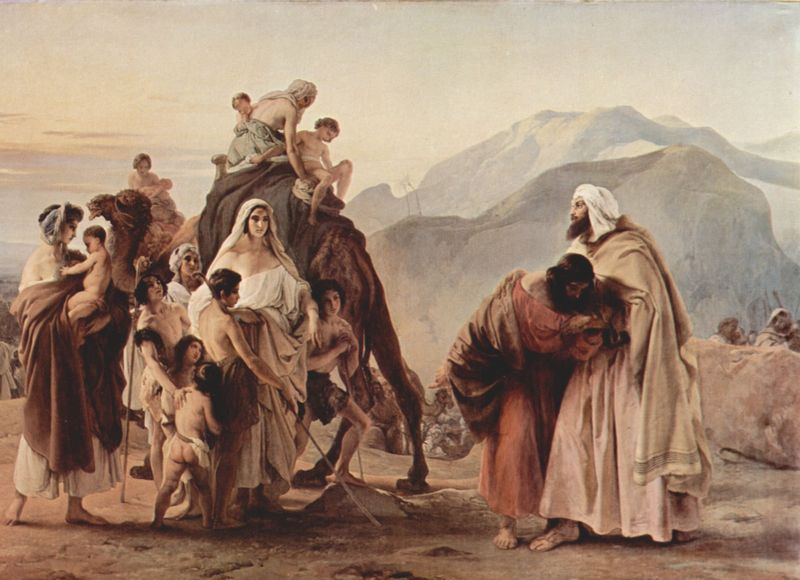
Titel: Zusammentreffen von Jakob und Esau
Künstler: Francesco Hayez
Standort: Brescia
Institution: Pinacoteca Tosio Martinengo
Schlagwörter: berg, blau, dunkel, felsen, fuß, gemälde, gott, gruppe, himmel, kopf, mann, nackt, umhang, weiß, wolken, wunde, frauen, grün, landschaft, menschen, ocker, sand, braun, frau, grau, hell, kleid, kleider, licht, männer, pastell, schwarz, stützen, ausblick, rot, tier, tiere, tuch, wolke, malerei, alt, bart, bärte, bibel, blass, falten, geschichte, historie, kleidung, mensch, stein, steine, tot, tragen, vollbart, öl, dämmerung, erde, morgen, natur, sonne, gewand, mantel, tücher, decke, familie, gewänder, kind, mutter, personen, kinder, reiter, stock, huf, hufe, reiten, sattel, aussicht, füße, hintern, stab, jungen, heiß, trocken, afrika, berge, fels, gebirge, wüste, nebel, weis, baby, rast, angst, not, querformat, historienbild, sandalen, junge, flucht, karawane, barfuss, stütze, stangen, gesäss, moses, orient, religion, stöcke, scheich, degen, trüb, kleinkind, gedeckt, verzweiflung, trost, stäbe, christus, jesus, christlich, hilfe, leid, karg, reise, feuerbach, begegnung, historienmalerei, hirtenstab, maria, orientalismus, erschöpft, auszug, israel, jerusalem, turban, islam, sohn, wanderung, antikisch, joseph, schwach, araber, vollbärte, sultan, gebirke, mütter, ägypten, satteldecke, trösten, schackgalerie, kamel, durst, pilger, wunder, beduine, beduinen, heilen, kamele, dromedar, bibelszene, karavane, israeliten, wüte, fel, flucht aus ägypten, pein, nomaden, trampeltier, trockenheit, dromedare, emir, schwäche, jezus, camel, famlie, verbläung, galilea, mitten, trampeltiere, po, die flucht, das gelobte land, saint familie, grupoe